A spectrogram of one vibration snapshot from a rotating bearing is shown (time on one axis, frequency on the other). What is the most likely bearing condition (normal, inner_race, outer_race, ball)?
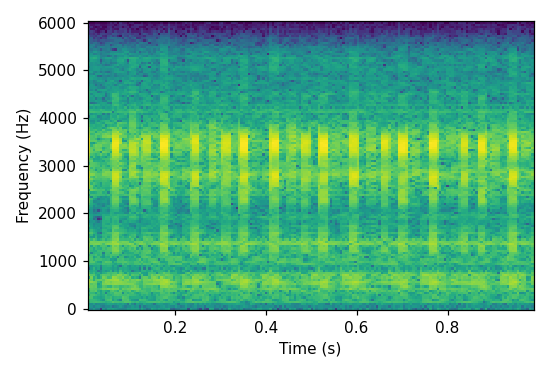
Answer: outer_race